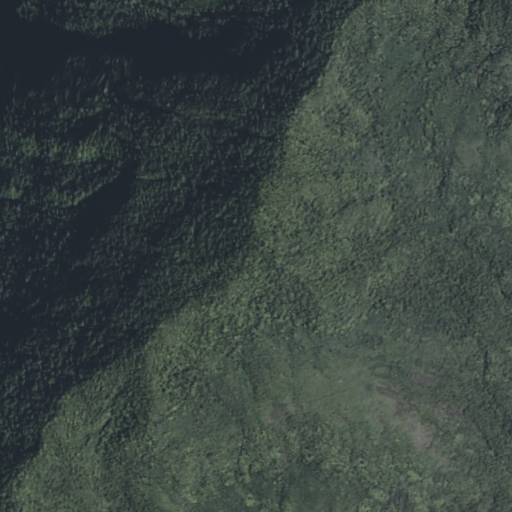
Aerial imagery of mountain in Hawaii named Kawaiuliuli containing only unknown